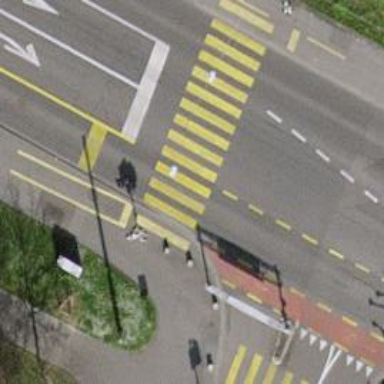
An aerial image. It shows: Bollard.